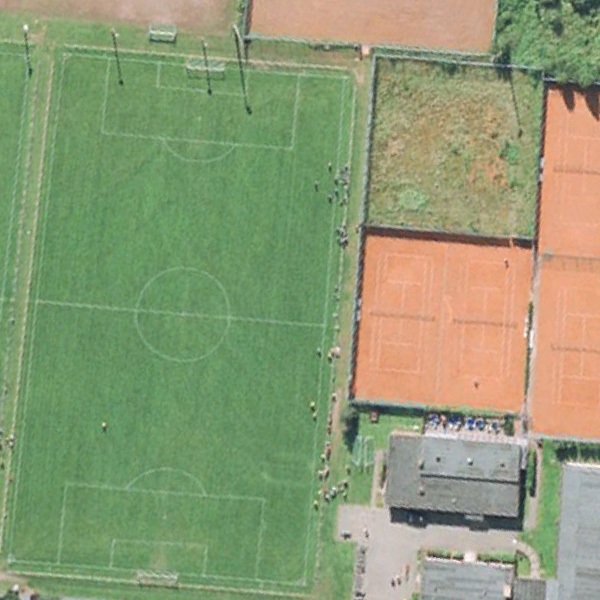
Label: Playground